Question: All OSs that exist right now work in files and folders. I was thinking that there are may other ways of storing files. Would it be a better way to store files by tags, for example:
A file called "music1" can have a tag "2013", if the music was made in 2013. The same file can have another tag called "Music", to say that the file is music, another file called "video1" could have the "2013" tag, but also have the "Video" tag instead of the "Music" one. This would be useful, because you could search for tags and generate nice-looking maps of all the files you have.
Here is an example:

In this example, files are in green. Each file has some tags(blue),and some special tags(red). Special tags contain things like the user(only the user in the tag can see files tagged USER:Username) and File type(instead of file extension). Tags in yellow are system filetypes that do not require a program to run them(like .exe in windows)
- - -
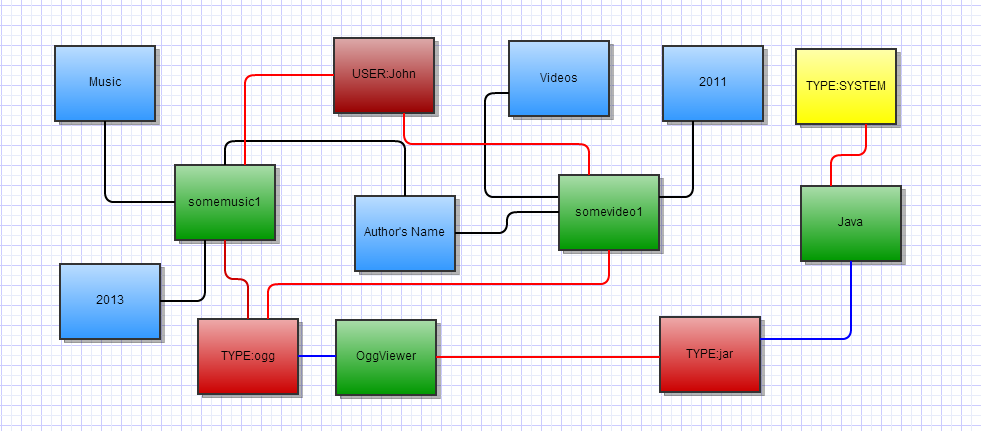
Answer: It could have merit, for example I'm utterly disinterested in the file names/paths of my tens of thousands of music files; I only really care about the artist,title,album,year,etc of them, which is the way my music player (quodlibet) displays them. Choosing a set of music to put on another device or to send to someone could then be as easily as selecting an album (instead of browing to /home/me/music/who/knows/what/someartist - somealbum).